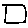
Label: square